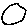
Label: circle